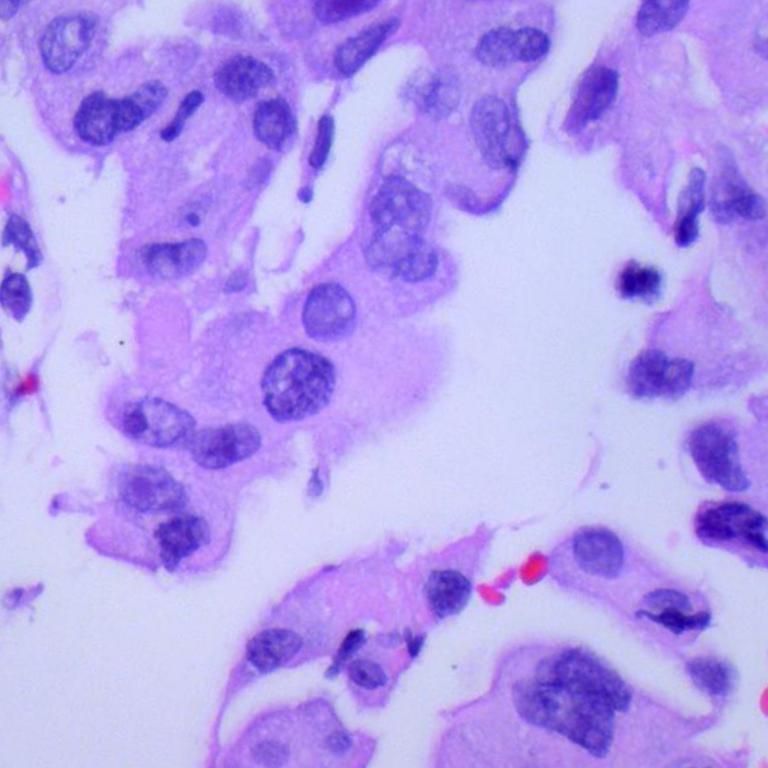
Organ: lung
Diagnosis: adenocarcinomas